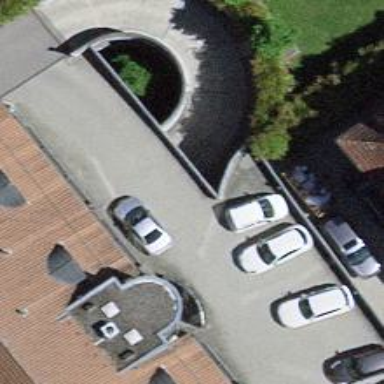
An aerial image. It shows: Parking entrance.